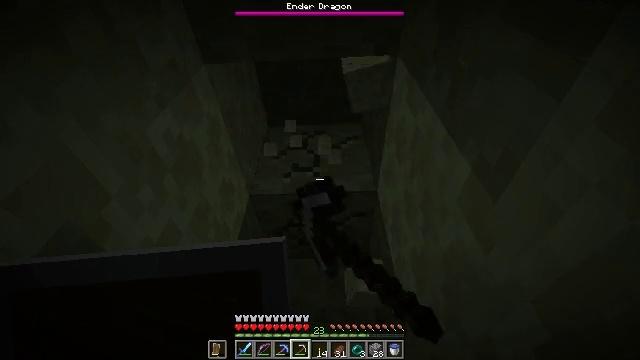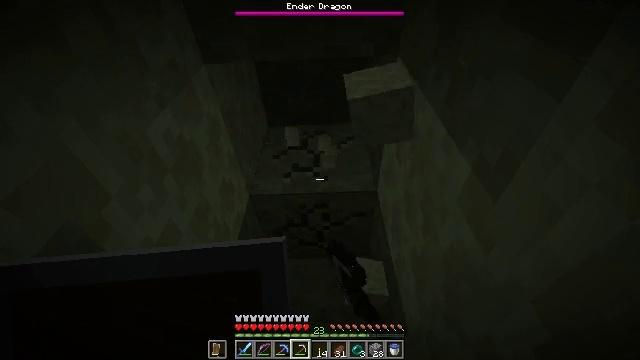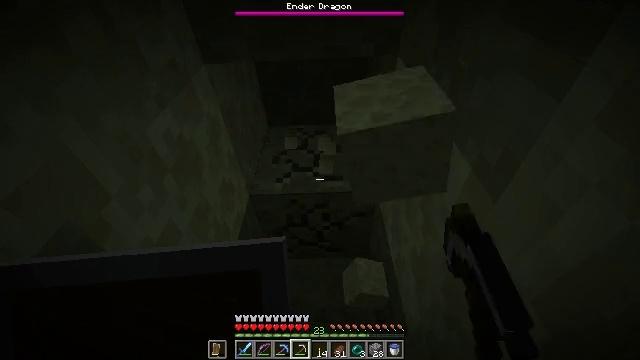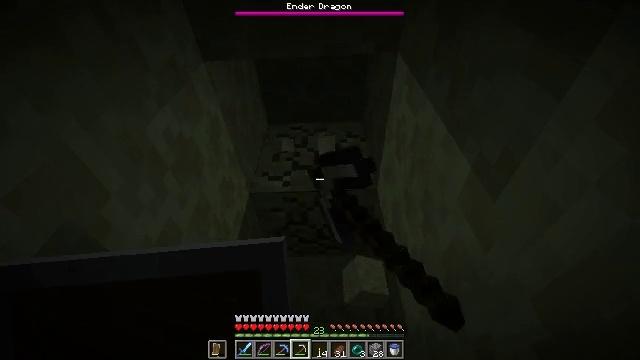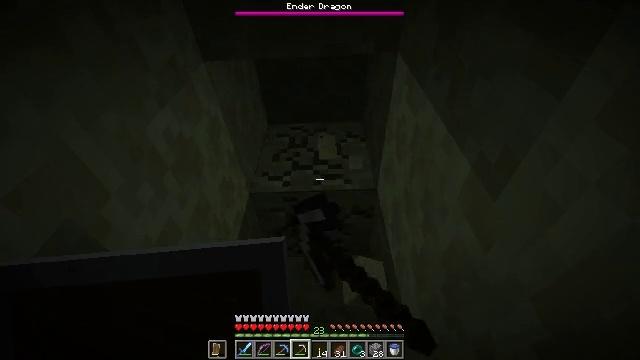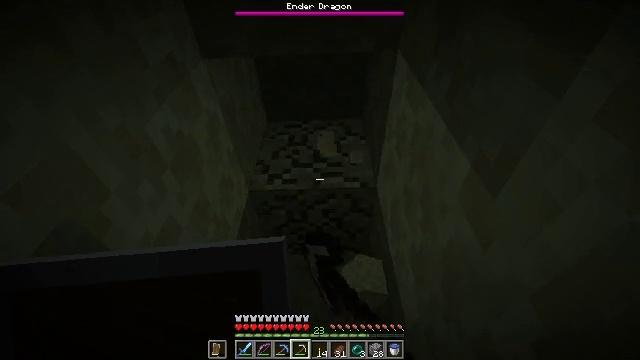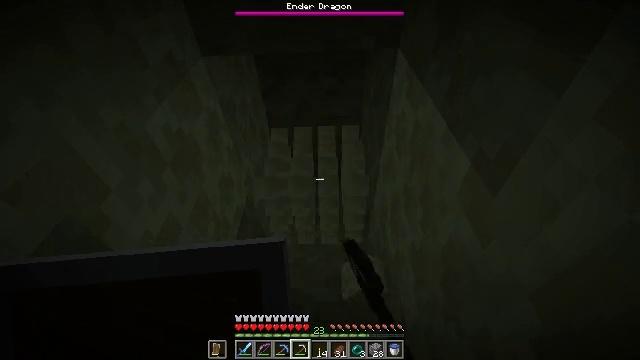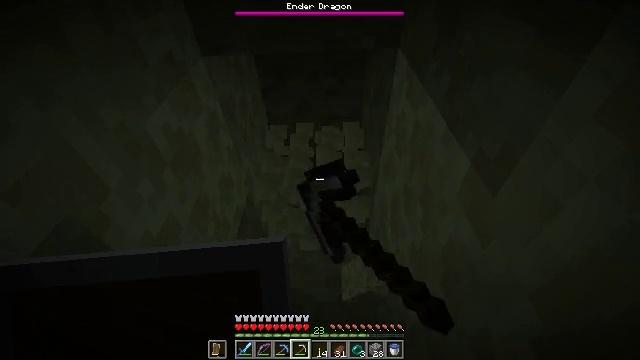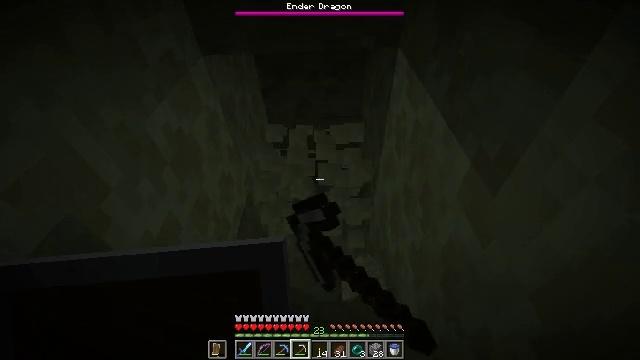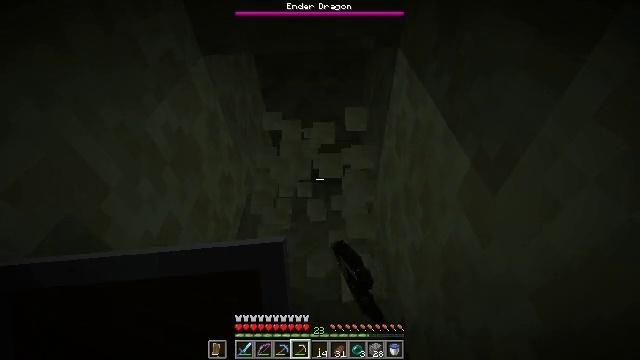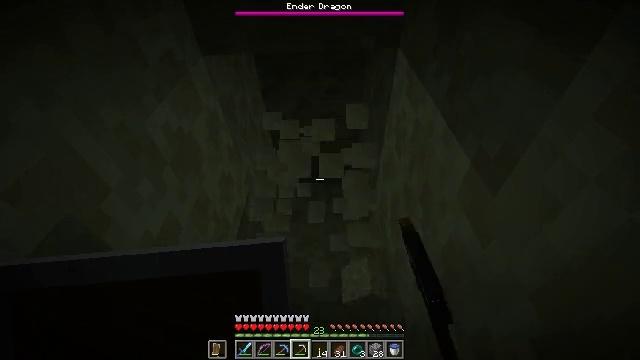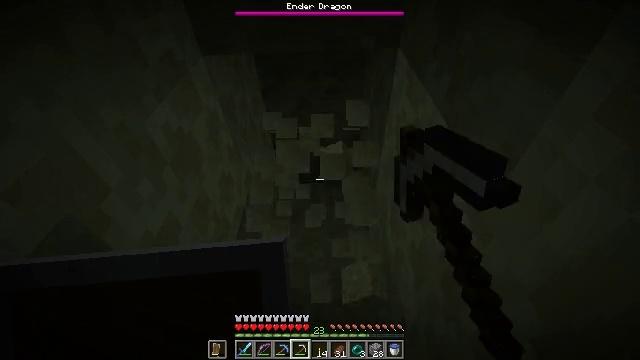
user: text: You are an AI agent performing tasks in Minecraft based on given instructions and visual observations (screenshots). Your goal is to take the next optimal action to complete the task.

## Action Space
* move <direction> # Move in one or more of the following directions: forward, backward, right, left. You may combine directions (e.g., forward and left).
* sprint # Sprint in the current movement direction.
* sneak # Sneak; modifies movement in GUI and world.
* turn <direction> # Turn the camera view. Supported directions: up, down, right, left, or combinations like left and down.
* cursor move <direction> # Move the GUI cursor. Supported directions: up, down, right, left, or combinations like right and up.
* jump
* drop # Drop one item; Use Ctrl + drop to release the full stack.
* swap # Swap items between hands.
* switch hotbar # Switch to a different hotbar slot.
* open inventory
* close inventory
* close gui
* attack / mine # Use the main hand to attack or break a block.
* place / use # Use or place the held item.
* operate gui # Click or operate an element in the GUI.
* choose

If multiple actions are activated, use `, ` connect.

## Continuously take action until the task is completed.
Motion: motion action
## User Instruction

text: Dig the end stone for building materials.
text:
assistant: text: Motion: attack / mine
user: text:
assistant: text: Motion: attack / mine
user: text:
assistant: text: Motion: attack / mine
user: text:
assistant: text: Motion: attack / mine
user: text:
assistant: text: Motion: attack / mine
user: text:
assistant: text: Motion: attack / mine
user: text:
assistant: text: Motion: attack / mine
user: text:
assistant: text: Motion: attack / mine
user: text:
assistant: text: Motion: attack / mine
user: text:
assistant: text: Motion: attack / mine
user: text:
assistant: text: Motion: attack / mine
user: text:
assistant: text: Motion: no_op